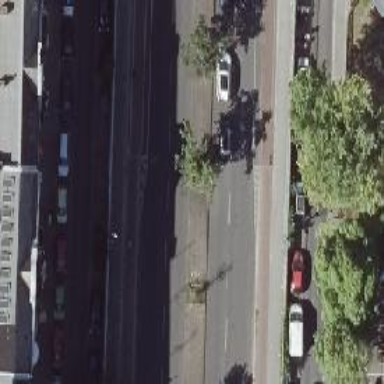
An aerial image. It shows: Secondary road bridge with asphalt surface. There is cycle track on the right side.